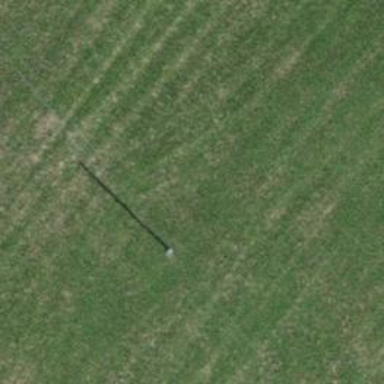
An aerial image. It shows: Minor power line.